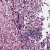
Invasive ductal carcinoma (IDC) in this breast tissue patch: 1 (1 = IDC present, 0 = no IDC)